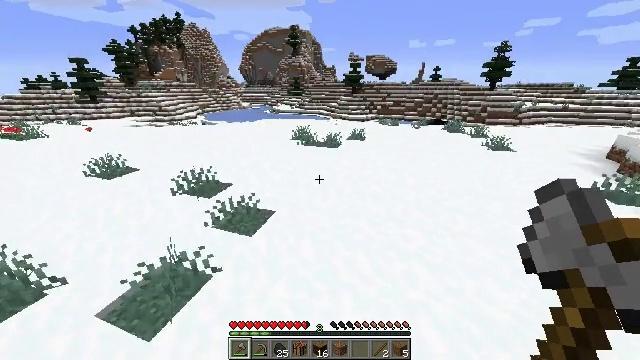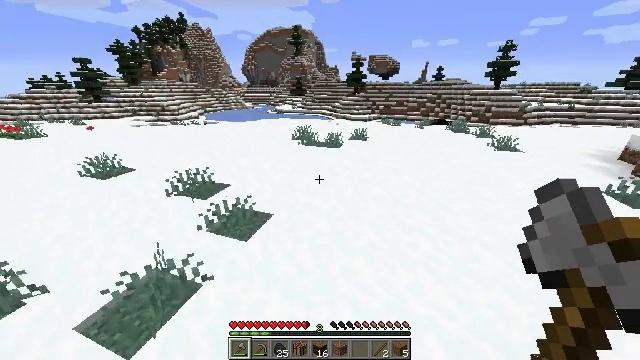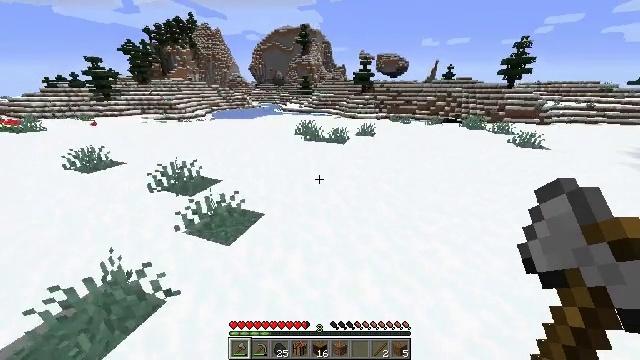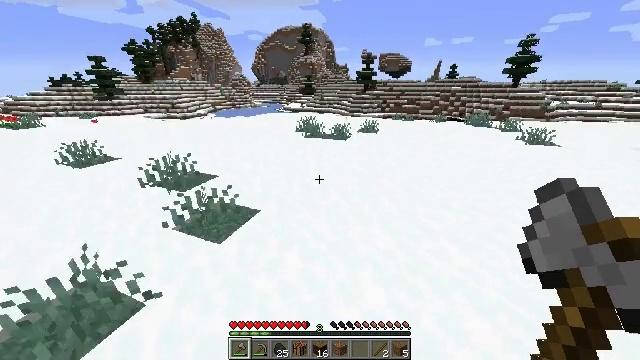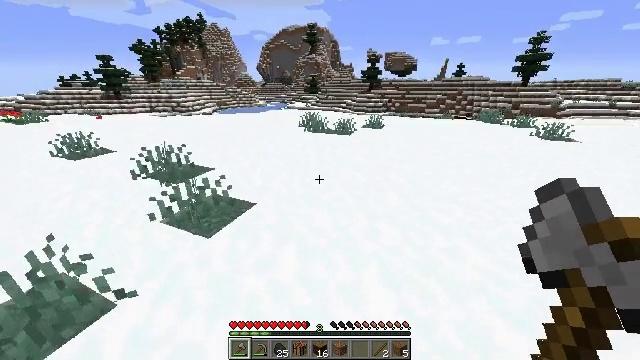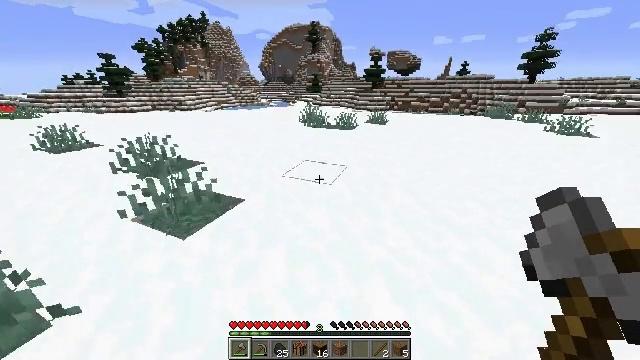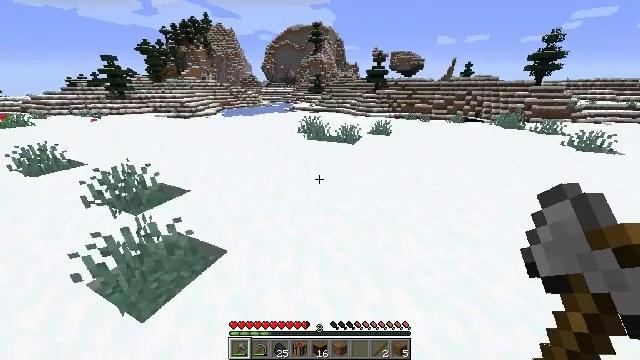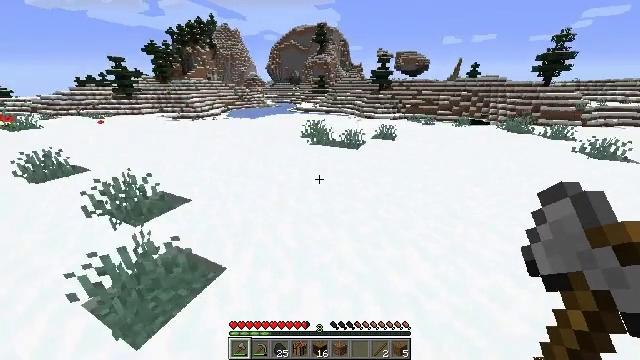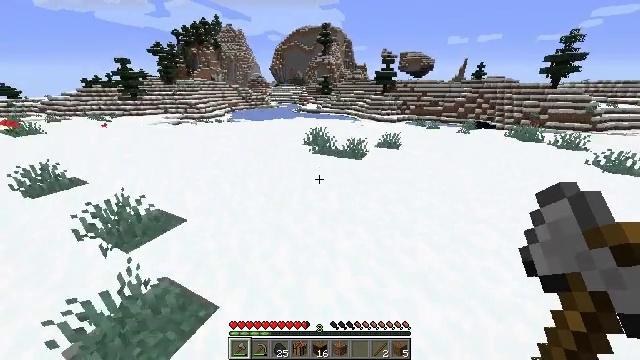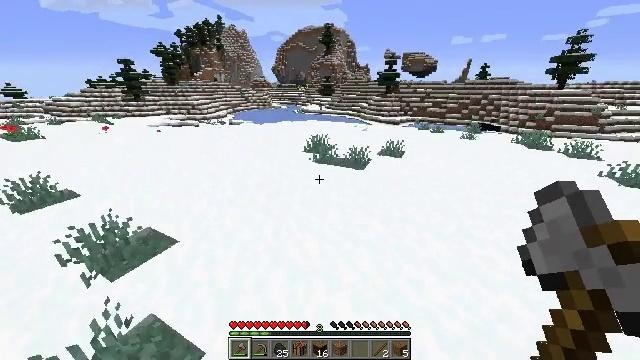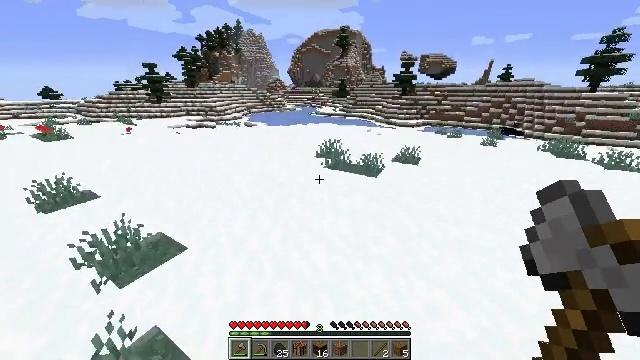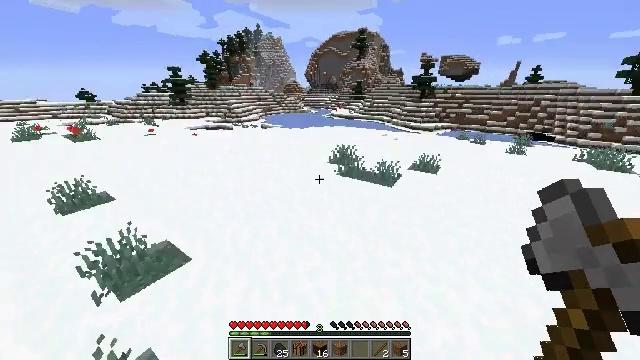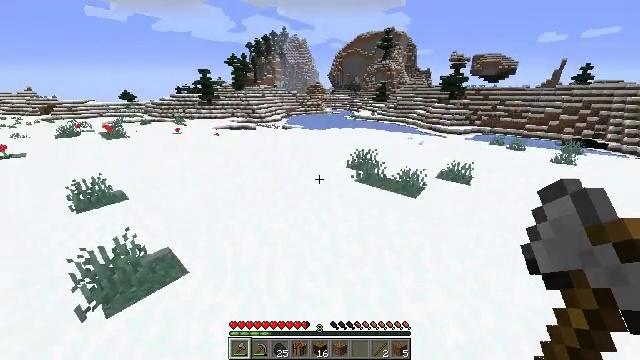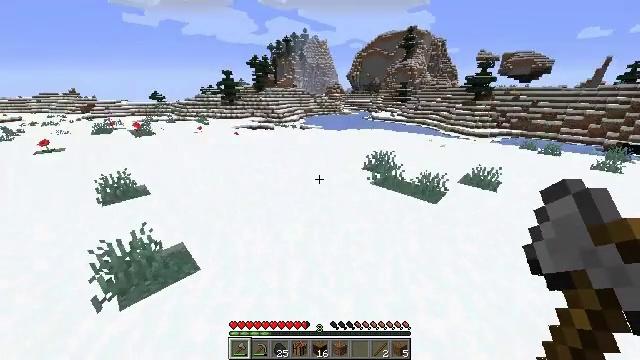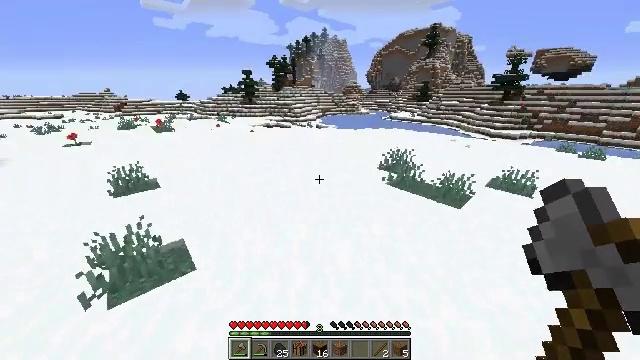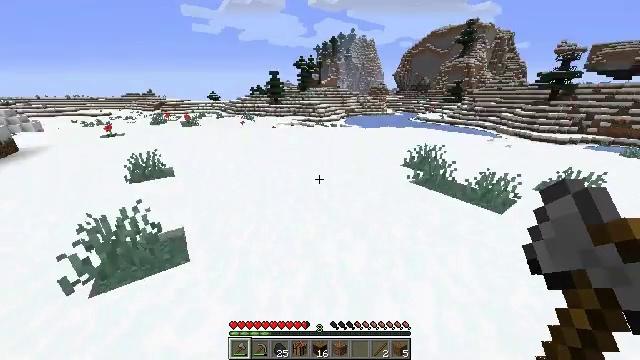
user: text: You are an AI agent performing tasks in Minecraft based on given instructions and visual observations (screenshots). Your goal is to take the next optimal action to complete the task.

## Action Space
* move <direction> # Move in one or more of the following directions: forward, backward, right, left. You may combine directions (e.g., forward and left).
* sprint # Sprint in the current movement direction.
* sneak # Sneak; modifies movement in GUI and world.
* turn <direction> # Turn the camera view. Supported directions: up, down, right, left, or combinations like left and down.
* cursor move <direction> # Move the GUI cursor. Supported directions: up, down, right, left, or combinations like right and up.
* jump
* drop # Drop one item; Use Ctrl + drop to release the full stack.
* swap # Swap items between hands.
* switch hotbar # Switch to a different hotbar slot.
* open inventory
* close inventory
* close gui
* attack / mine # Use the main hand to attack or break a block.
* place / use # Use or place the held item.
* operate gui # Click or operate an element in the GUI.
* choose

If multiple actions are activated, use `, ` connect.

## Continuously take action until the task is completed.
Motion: motion action
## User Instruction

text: Left click to break the red bed.
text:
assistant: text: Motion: move forward, sprint, jump
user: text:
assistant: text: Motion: move forward, sprint, turn left, jump
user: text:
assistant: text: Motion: move forward, sprint, jump
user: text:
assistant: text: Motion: move forward, sprint, turn left, jump
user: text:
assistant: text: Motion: move forward, sprint, jump
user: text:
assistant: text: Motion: move forward, sprint, jump
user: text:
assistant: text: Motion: move forward, sprint, turn left, jump
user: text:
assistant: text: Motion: move forward, sprint, jump
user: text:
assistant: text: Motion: move forward, sprint, jump
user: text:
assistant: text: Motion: move forward, sprint, turn left, jump
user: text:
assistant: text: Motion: move forward, sprint, turn left, jump
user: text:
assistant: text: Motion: move forward, sprint, turn left, jump
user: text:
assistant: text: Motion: move forward, sprint, turn left, jump
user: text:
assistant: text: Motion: move forward, sprint, turn left, jump
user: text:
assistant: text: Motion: move forward, sprint, turn left, jump
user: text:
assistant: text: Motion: move forward, sprint, turn left, jump
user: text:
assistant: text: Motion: move forward, sprint, turn left, jump
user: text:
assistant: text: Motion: move forward, sprint, turn left, jump
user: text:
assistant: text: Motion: move forward, sprint, jump
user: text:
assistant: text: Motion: move forward, sprint, turn left, jump
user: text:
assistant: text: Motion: move forward, sprint, turn left, jump
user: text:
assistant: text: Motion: move forward, sprint, turn left, jump
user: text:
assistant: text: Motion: move forward, sprint, turn left, jump
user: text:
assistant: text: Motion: move forward, sprint, turn left, jump
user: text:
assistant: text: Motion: move forward, sprint, jump
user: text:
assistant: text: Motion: move forward, sprint, jump
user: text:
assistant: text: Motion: move forward, sprint, jump
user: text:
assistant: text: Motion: move forward, sprint, turn left, jump
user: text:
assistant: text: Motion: move forward, sprint, jump
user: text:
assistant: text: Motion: move forward, sprint, turn left, jump